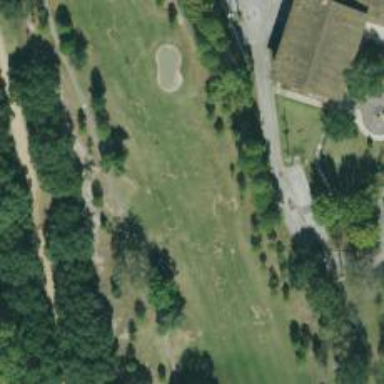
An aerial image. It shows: View of golf hole.